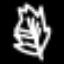
Label: leaf